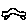
Label: car